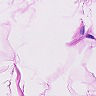
Metastatic tissue present: no